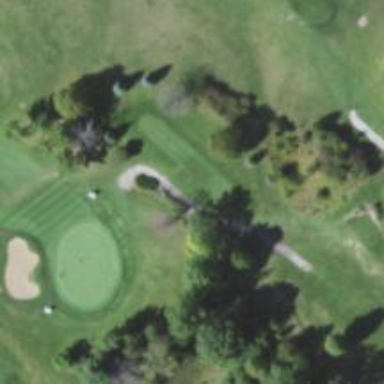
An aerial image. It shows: Service road used as golf cart path.